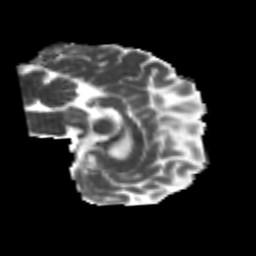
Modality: MD
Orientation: sagittal
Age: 21
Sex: female
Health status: healthy
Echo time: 0.074 s